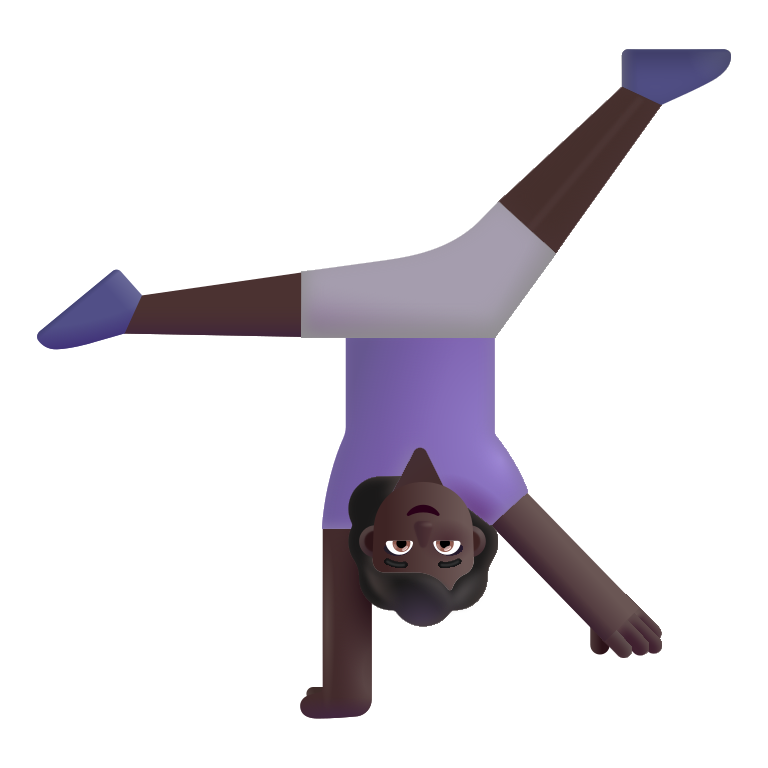
woman cartwheeling color dark